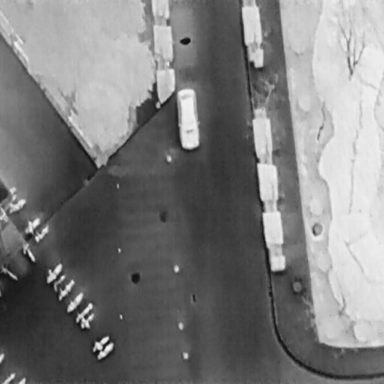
There are 17 objects shown in the infrared image, including a Car, and 16 Bicycles.